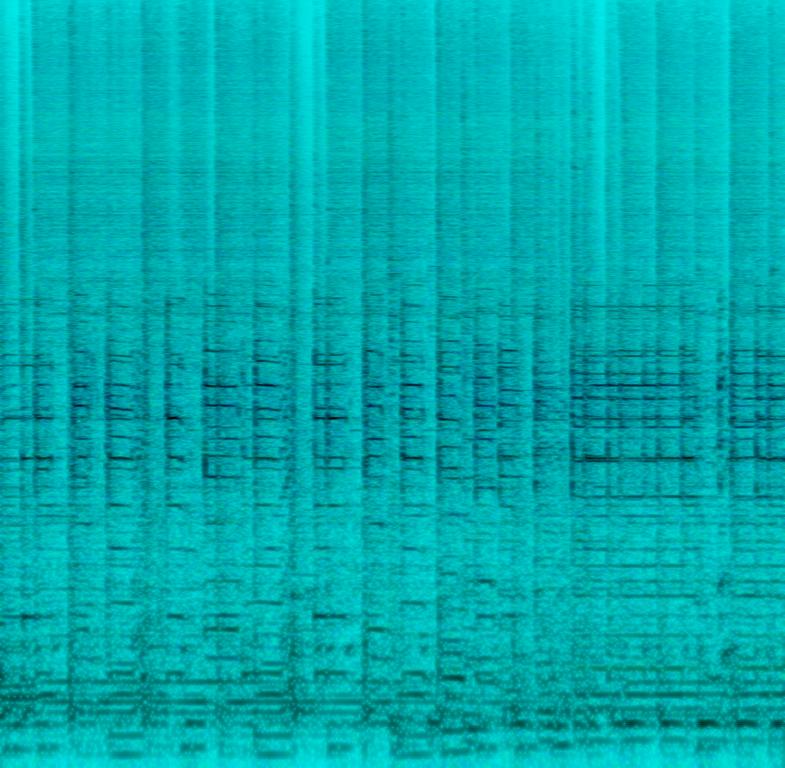
The drums and the upright bass are playing in a bluesy, country vibe with a half open hi hat. An acoustic guitar is strumming chords that are almost not noticeable. The e-guitar is playing a loud lead melody in the foreground while a violin is playing short bowed notes along. This is an amateur recording. This song may be playing in a bar.